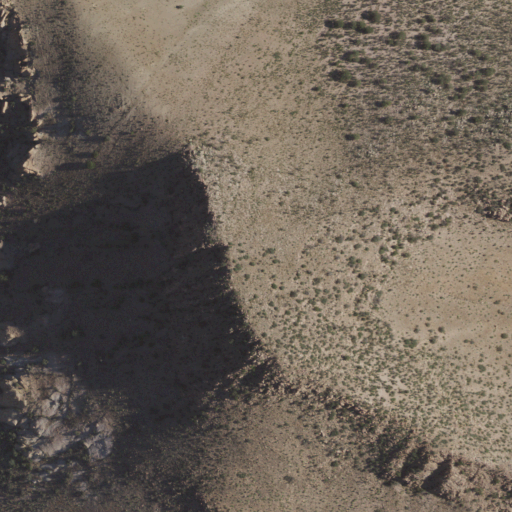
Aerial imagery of mountain in New Mexico named Berrenda Mountain containing shrub, evergreen forest, and grassland